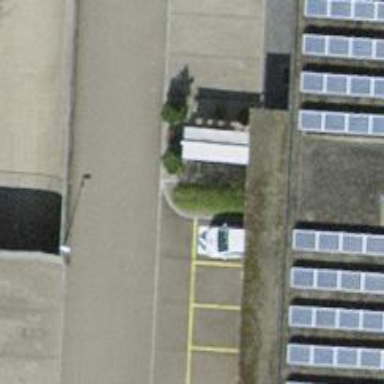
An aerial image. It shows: Bicycle parking facility.